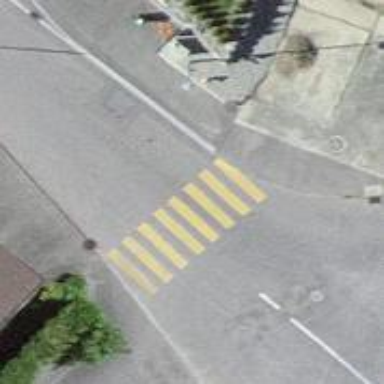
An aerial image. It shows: Zebra crossing on the road.